Question: Here I came up with a scenario while developing a report, I need to group the result set first with a custom name and then year.
> WITH MEMBER [measures].[Previous Year Internet Sales Amount]
AS
(
[Measures].[Internet Sales Amount],
PARALLELPERIOD
([Date].[Calendar Year].[Calendar Year], 1, [Date].[Calendar Year].CurrentMember)
),FORMAT_STRING = "Currency"MEMBER [measures].[Varience] AS
(
[Measures].[Internet Sales Amount] - [measures].[Previous Year Internet Sales Amount]
)
MEMBER [Measures].[PercentageVarience] AS
(
CASE WHEN [measures].[Previous Year Internet Sales Amount] IS NULL OR ISEMPTY([measures].[Previous Year Internet Sales Amount]) THEN 1
WHEN [measures].[Internet Sales Amount] IS NULL THEN -100
ELSE [measures].[Varience]
/
[measures].[Previous Year Internet Sales Amount]
END )
,FORMAT_STRING = "Percent"
MEMBER [measures].[Previous Year Internet Order Count]
AS
(
[Measures].[Internet Order Count],
PARALLELPERIOD
([Date].[Calendar Year].[Calendar Year], 1, [Date].[Calendar Year].CurrentMember)
)MEMBER [measures].[Order Count Varience] AS
(
[Measures].[Internet Order Count] - [measures].[Previous Year Internet Order Count]
)
MEMBER [Measures].[Order Count PercentageVarience] AS
(
CASE WHEN [measures].[Previous Year Internet Order Count] IS NULL OR ISEMPTY([measures].[Previous Year Internet Order Count]) THEN 1
WHEN [measures].[Internet Order Count] IS NULL THEN -1
ELSE [measures].[Order Count Varience]
/
[measures].[Previous Year Internet Order Count]
END )
,FORMAT_STRING = "Percent"SELECT {[measures].[Previous Year Internet Sales Amount],[Measures].[Internet Sales Amount]
, [measures].[Varience],[Measures].[PercentageVarience]
, [measures].[Previous Year Internet Order Count],[Measures].[Internet Order Count]
, [measures].[Order Count Varience],[Measures].[Order Count PercentageVarience]} ON COLUMNS
, [Date].[Calendar Year].children ON ROWS
FROM [Adventure Works]
The result set for the first 4 columns needs to come as [Internet Sales] and next 4 columns as [Internet Orders] so in report layer I get the group by options with custom names.
Expected output from the MDX as

Could you plea help me to find a way to add a group column to result set
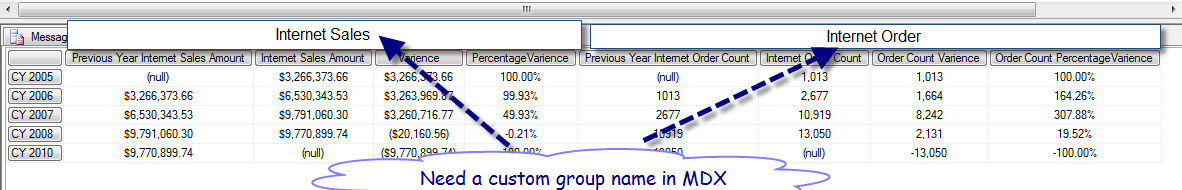
Answer: You can use fake <URL> on another dimension to get your label. In our example let's use the [Organization] dimension for this :
'''
WITH
// Does not change the value of a tuple
MEMBER [Organization].[Organizations].[Internet Sales] as [Organization].[Organizations].defaultmember
MEMBER [Organization].[Organizations].[Internet Order] as [Organization].[Organizations].defaultmember
SELET
{[Organization].[Organizations].[Internet Sales]} * {[measures].[Previous Year Internet Sales Amount],[Measures].[Internet Sales Amount] , [measures].[Varience],[Measures].[PercentageVarience]}
+
{[Organization].[Organizations].[Internet Order]} * {[measures].[Previous Year Internet Order Count],[Measures].[Internet Order Count] , [measures].[Order Count Varience],[Measures].[Order Count PercentageVarience]}
ON 0,
... as your request
'''
That should get your result